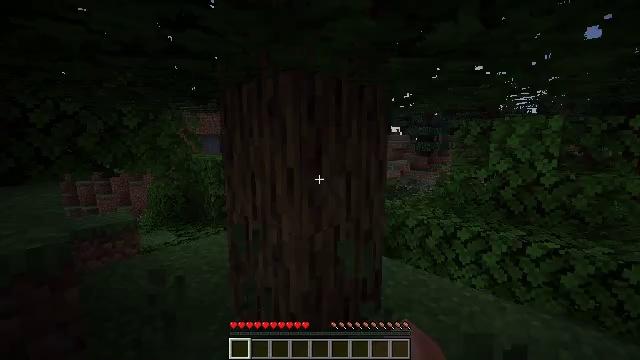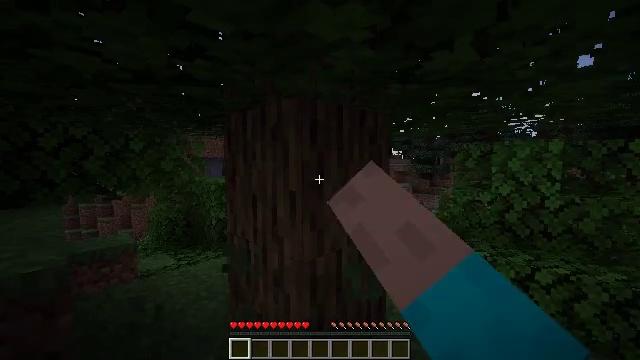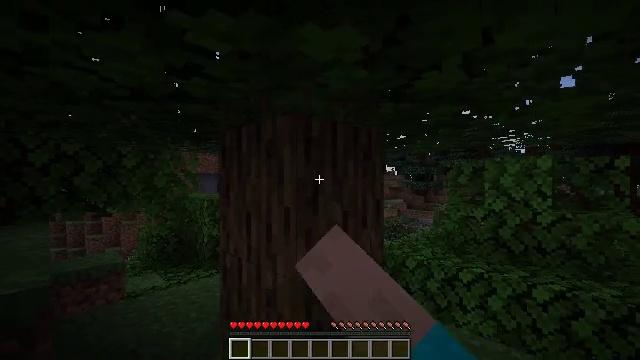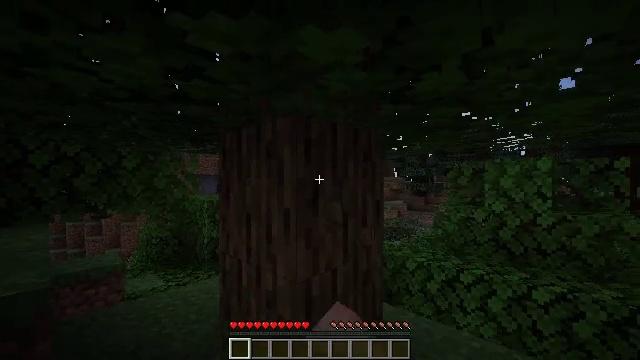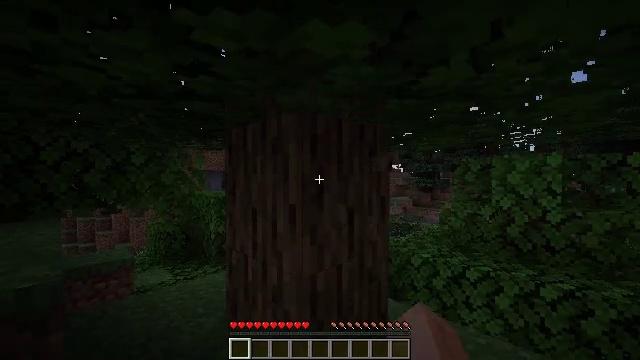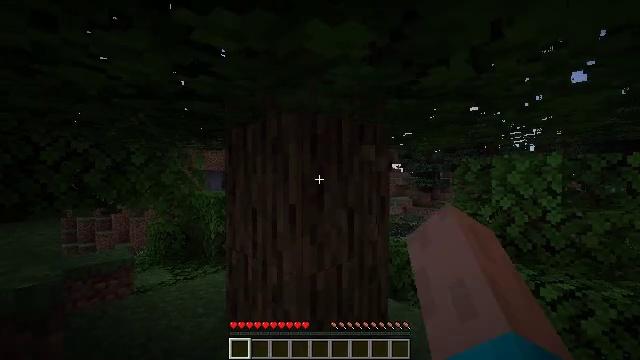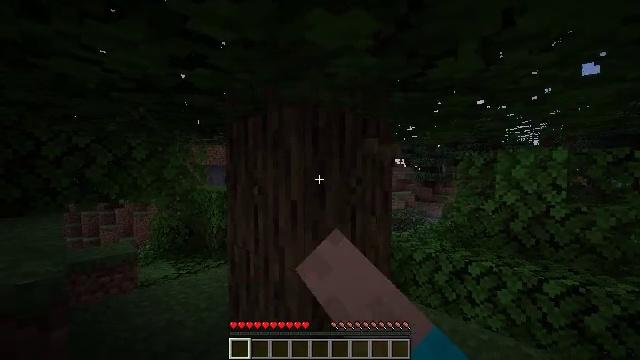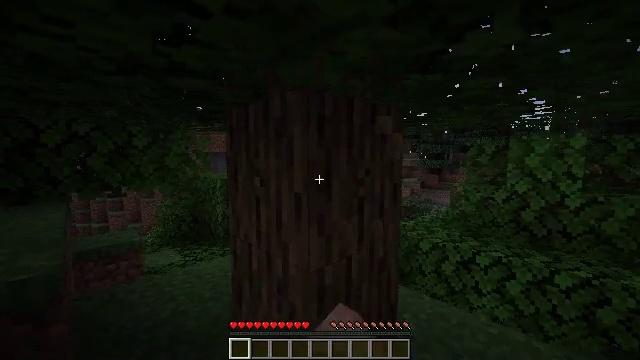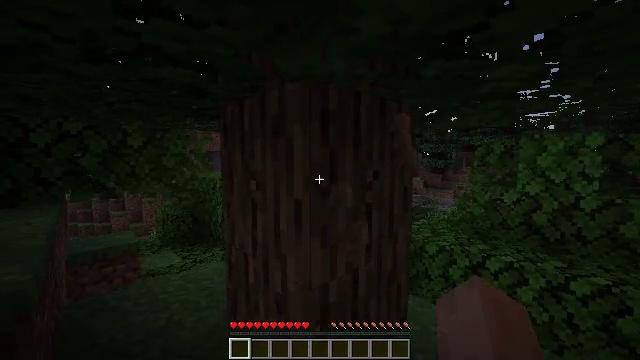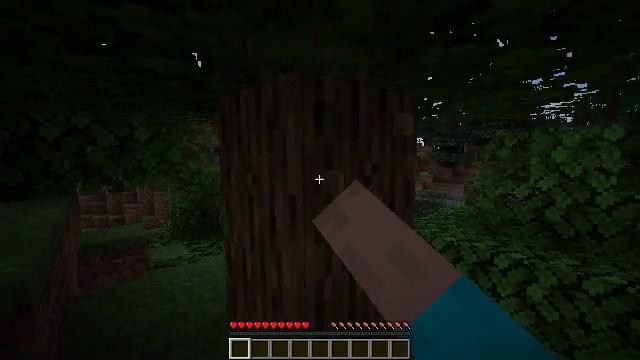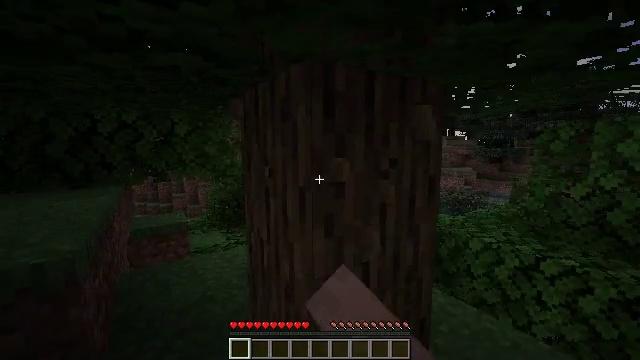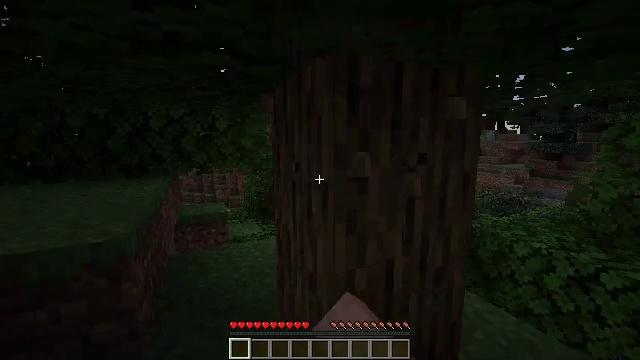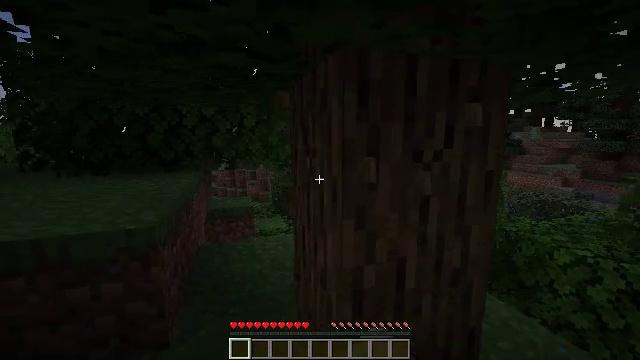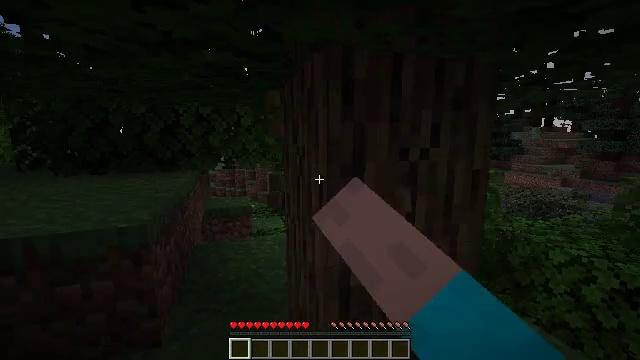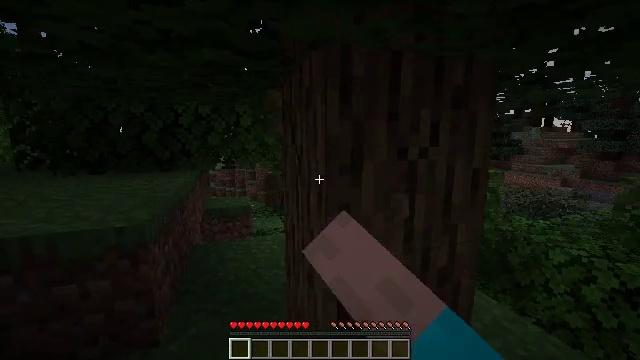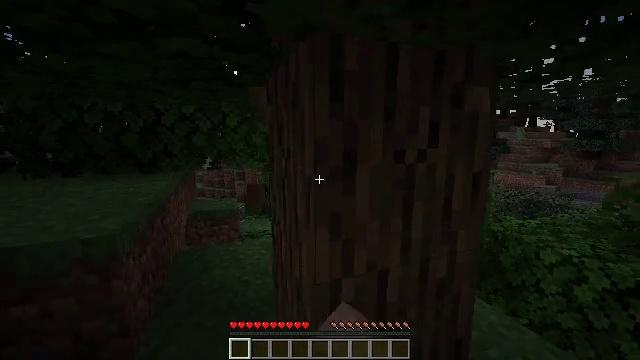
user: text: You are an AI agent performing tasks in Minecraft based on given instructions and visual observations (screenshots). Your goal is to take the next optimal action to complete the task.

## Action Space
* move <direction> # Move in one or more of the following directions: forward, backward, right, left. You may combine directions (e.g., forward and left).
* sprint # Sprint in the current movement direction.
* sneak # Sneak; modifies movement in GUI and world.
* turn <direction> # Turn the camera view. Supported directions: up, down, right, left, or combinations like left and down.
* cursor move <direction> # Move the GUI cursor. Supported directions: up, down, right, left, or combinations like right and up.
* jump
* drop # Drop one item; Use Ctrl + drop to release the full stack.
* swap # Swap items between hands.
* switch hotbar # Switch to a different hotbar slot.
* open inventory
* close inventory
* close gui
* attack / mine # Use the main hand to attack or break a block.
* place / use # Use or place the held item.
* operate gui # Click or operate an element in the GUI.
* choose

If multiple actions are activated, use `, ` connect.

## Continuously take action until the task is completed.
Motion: motion action
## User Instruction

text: Collect oak log for crafting.
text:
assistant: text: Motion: turn up, attack / mine
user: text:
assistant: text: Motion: turn right and up, attack / mine
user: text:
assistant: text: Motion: attack / mine
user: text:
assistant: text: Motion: turn left, attack / mine
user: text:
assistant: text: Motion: attack / mine
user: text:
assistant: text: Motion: move forward, turn down, attack / mine
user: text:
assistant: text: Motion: move forward, turn left and down, attack / mine
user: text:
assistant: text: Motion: attack / mine
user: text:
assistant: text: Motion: move right, turn left and down, attack / mine
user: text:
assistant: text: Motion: move right, turn left and down, attack / mine
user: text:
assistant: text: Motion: turn left and down, attack / mine
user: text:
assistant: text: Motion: turn left, attack / mine
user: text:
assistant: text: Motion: attack / mine
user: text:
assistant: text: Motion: move forward, attack / mine
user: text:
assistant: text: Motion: move forward, turn right, attack / mine
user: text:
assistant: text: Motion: turn right and down, attack / mine
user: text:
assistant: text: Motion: attack / mine
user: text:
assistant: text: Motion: turn left and down, attack / mine
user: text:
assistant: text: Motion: move right, turn left, attack / mine
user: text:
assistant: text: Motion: move right, turn left and down, attack / mine
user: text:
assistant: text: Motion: move right, turn left, attack / mine
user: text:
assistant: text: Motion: turn left, attack / mine
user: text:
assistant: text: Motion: attack / mine
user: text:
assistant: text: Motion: attack / mine
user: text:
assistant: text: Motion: move forward, attack / mine
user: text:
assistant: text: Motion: move forward, turn down, attack / mine
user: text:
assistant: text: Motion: turn down, attack / mine
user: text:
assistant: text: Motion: turn down, attack / mine
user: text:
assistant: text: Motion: attack / mine
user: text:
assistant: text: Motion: attack / mine